Question: In my Android application, I am using a WebView to render a list of locations. For some reason, when I click on a list item, it interprets it as a "geo:" address and opens the default browser to show the location. How can I configure the WebView to not interprete the location's addresses.
I don't want the "geo:" handling to swallow the "normal" list item touch event. If I tap carefully just on the location name then the "normal" list item touch event is fired. The WevView must interprete addresses automatically, since I don't add the "geo:" markup.
Sample content:
'''
Southport Open Storage
3080 Promenade St, West Sacramento, CA 95691, USA
'''
Sample content html:
'''
<li class="ui-li ui-li-static ui-body-c">
<span class="location-address-name">D And L Heating And Air - HVAC Contractor</span><br>
<span class="location-formatted-address">3236 Malcolm Island St, West Sacramento, CA 95691, USA</span>
</li>
'''
Additional Info:
- -

I saw some posts about "geo:" but they mostly dealt with WebViewClient.shouldOverrideUrlLoading(...) which seems no relevant to the above issue.
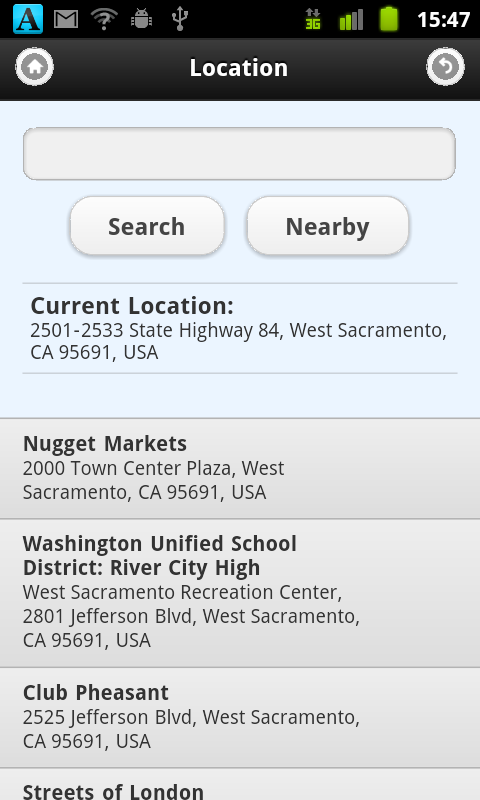
Answer: Looks like you want to add this to your '<head>':
'''
<meta name="format-detection" content="address=no" />
'''
See also this similar question:
- <URL>